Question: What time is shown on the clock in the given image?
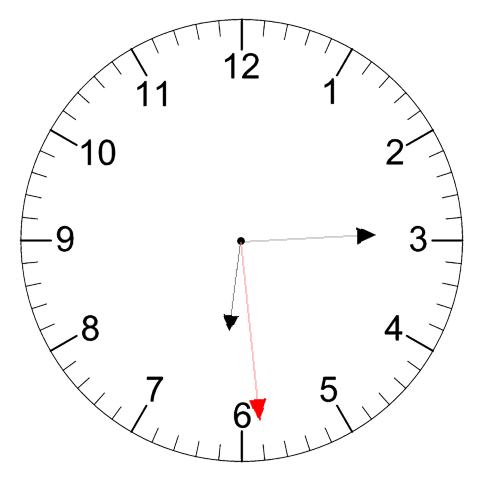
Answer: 06:14:29